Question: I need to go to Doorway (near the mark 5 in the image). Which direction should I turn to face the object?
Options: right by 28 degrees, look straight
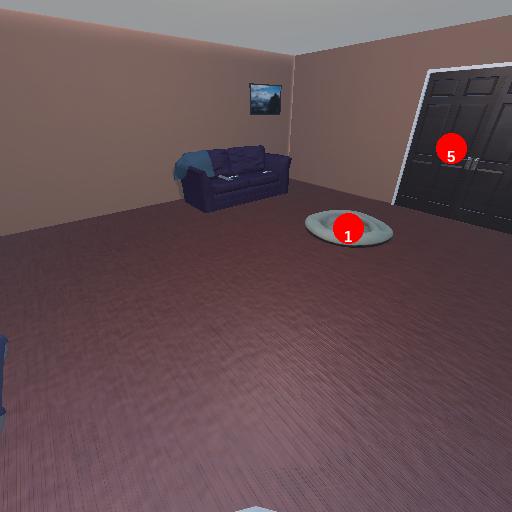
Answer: right by 28 degrees